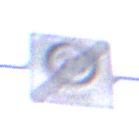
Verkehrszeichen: EndeZone20
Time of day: SunriseSunset
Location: Outdoor (RoadRail)
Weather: PartlyCloudy
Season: NotSpecified
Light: Natural